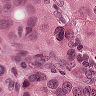
Metastatic tissue present: yes